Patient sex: F
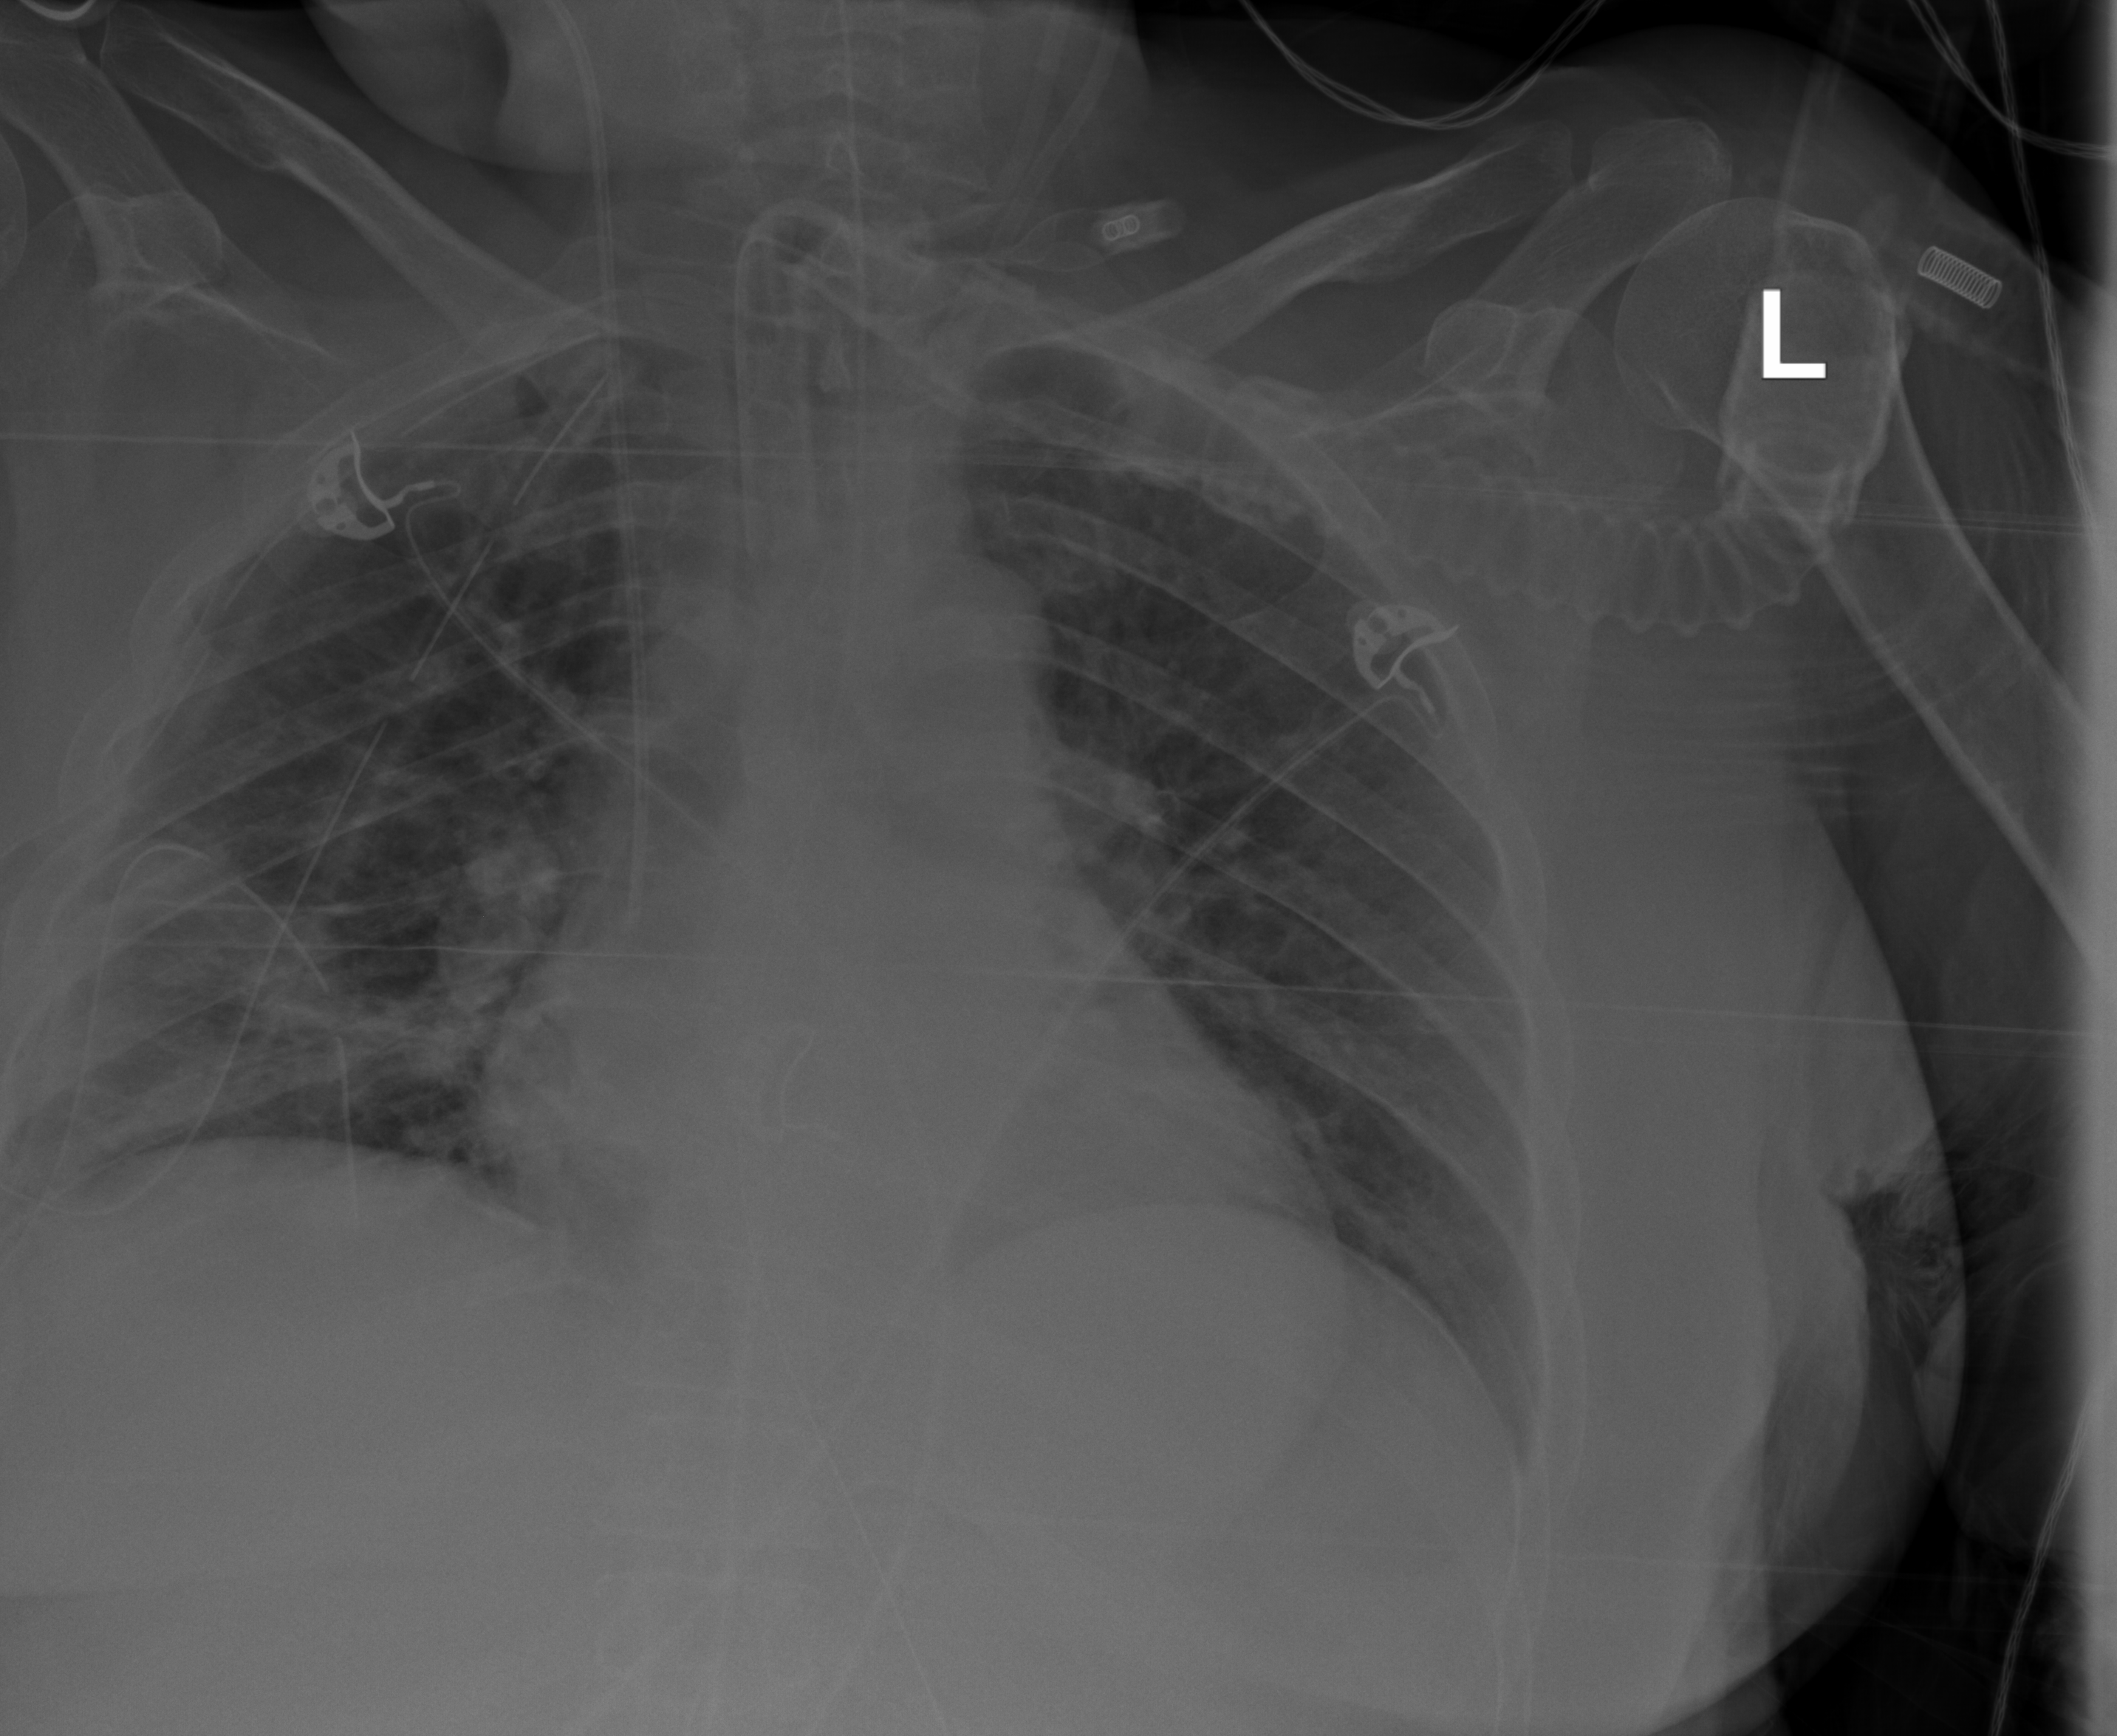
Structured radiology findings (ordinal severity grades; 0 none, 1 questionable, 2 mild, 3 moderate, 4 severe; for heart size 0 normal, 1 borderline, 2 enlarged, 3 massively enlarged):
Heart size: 2
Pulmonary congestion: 2
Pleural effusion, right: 0
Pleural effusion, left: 0
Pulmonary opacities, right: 2
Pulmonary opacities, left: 0
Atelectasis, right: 2
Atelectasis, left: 0